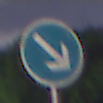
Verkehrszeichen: VorgeschriebeneVorbeifahrtRechts
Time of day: Night
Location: Outdoor (Suburban)
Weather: PartlyCloudy
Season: NotSpecified
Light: Artificial